Question: '''
<form action="#" id="MyForm" name="MyForm">
<p id="message"></p>
<table id="tblData">
<tr>
<td>
<label for="A">
A</label>
<input id="A" name="A" type="text" value="" />
</td>
</tr>
<tr>
<td>
<label for="ZipCode">
Zip Code</label>
<input id="ZipCode" name="ZipCode" type="text" value="" />
</td>
</tr>
<tr>
<td>
<span id="submitButton" class="k-button">Next</span>
</td>
</tr>
</table>
</form>
'''
'''
$(document).ready(function () {
$('#submitButton').click(function () {
$('#MyForm').submit();
});
$.validator.addMethod(
'regex',
function (value, element, regexp) {
var re = new RegExp(regexp);
return this.optional(element) || re.test(value);
}, "");
$('#MyForm').validate(
{
rules: {
A:
{
required: false,
range: [1, <PHONE>]
}
},
messages: {
A: {
range: jQuery.validator.format("Please enter a value between {0} and {1}.")
}
}
,
highlight: function (element) {
$(element).closest('.MyForm').removeClass('success').addClass('error');
}
});
$("#ZipCode").rules("add", { regex: "^(\d{5}-\d{4}|\d{5}|\d{9})$|^(<URL>$",
messages: {
regex: "Zip code must be a Valid US or CA Zip"
}
});
});
'''
: There is some issue with Zip Code. It's always saying. Please enter valid Zip Code. But when i test the regex with s/w it is working fine there...

## JSFiddle - Demo
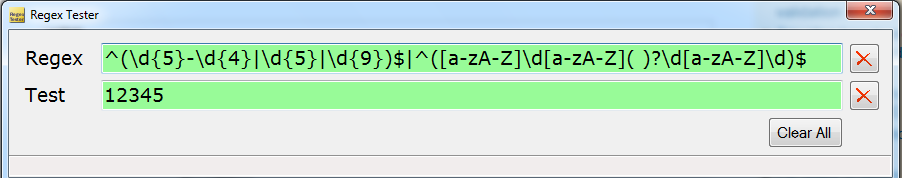
Answer: I did few changes and working fine now
'''
<script type="text/javascript">
$("#ZipCode").rules("add",
{ regex: /^(\d{5}-\d{4}|\d{5}|\d{9})$|^(<URL>$/,
messages: {
regex: "Zip code must be a Valid US or CA Zip"
}
});
$.validator.addMethod(
'regex',
function (value, element, regexp) {
return regexp.test(value);
}, "");
</script>
'''